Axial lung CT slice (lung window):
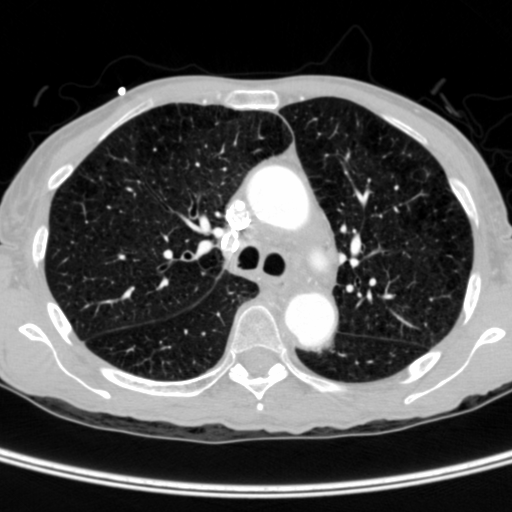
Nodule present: no